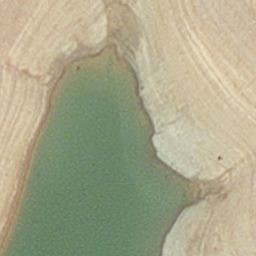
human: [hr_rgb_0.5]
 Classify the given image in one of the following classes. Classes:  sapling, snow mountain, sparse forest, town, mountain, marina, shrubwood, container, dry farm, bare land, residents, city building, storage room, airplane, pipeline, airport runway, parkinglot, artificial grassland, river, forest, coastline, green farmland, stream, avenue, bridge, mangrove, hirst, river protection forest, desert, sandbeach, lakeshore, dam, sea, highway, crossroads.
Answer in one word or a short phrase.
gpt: hirst